Interaction volume radius: 5 \u00c5
Interaction volume height: 15 \u00c5
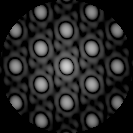
Disorder parameter: 0.004893